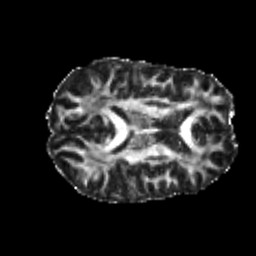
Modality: FA
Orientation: axial
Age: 24
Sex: male
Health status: healthy
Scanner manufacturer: philips
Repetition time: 7.389 s
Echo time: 0.08599 s